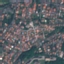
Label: Residential